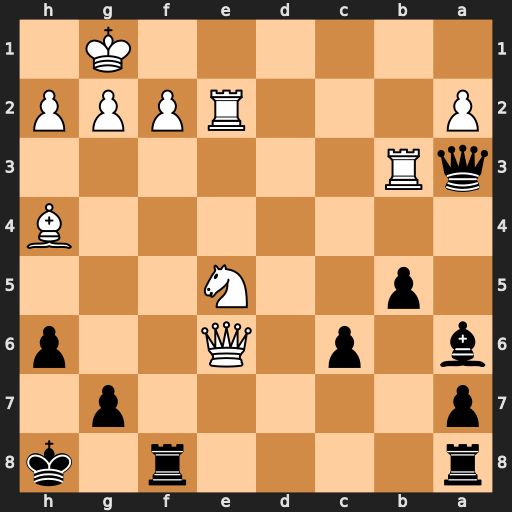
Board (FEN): r4r1k/p5p1/b1p1Q2p/1p2N3/7B/qR6/P3RPPP/6K1
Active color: b
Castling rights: -
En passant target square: -
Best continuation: Qc1+ Re1 Qxe1#